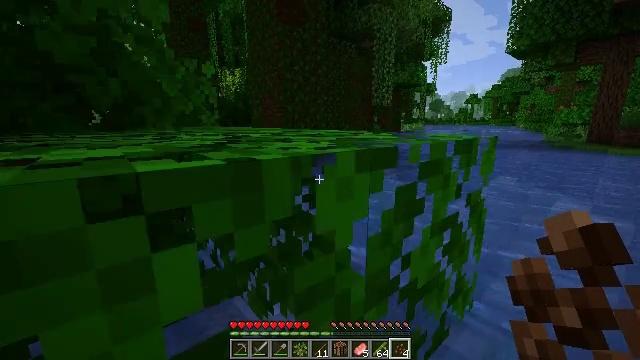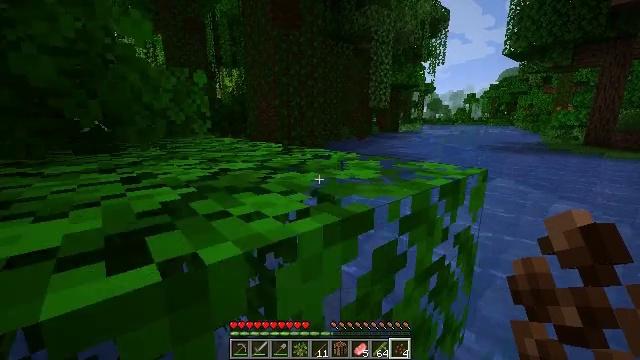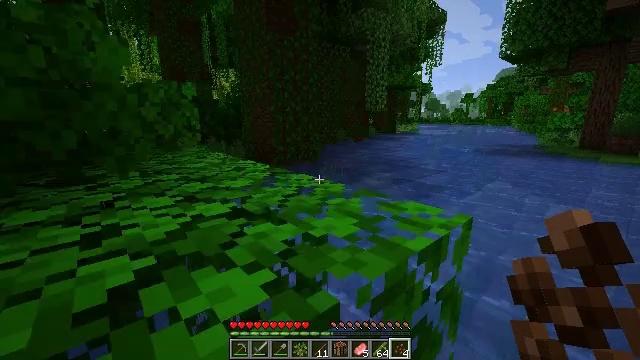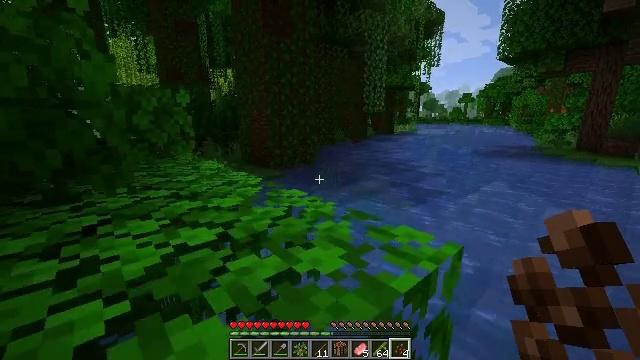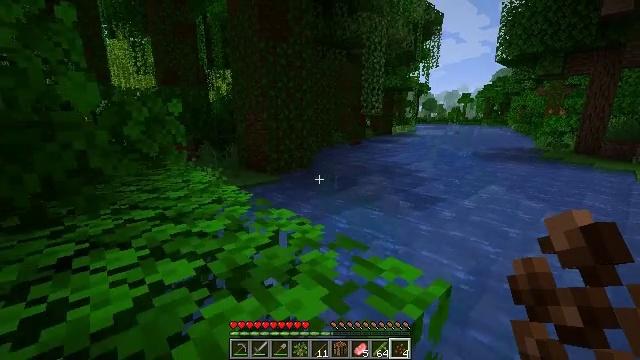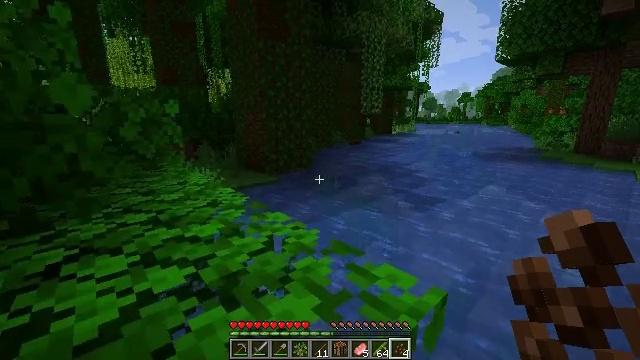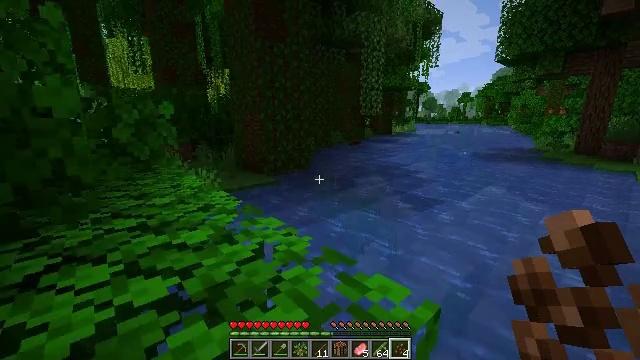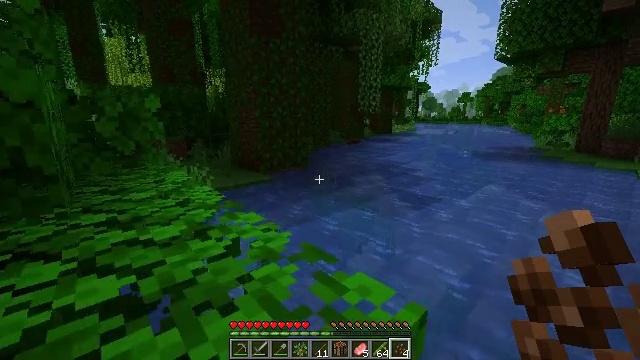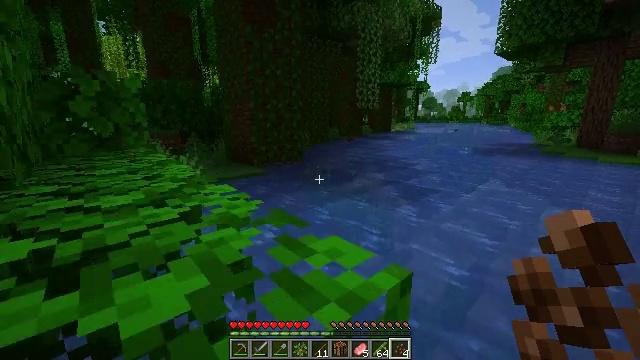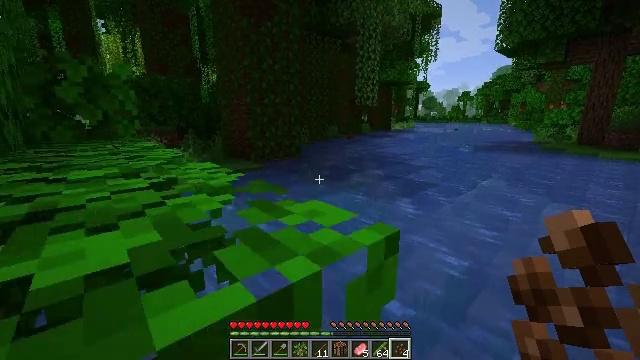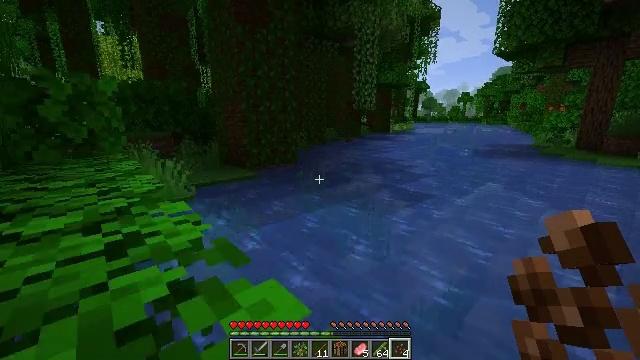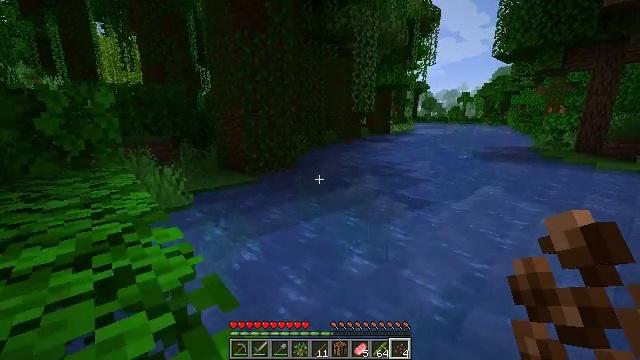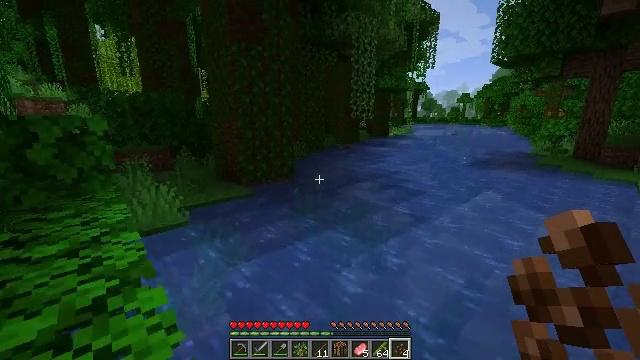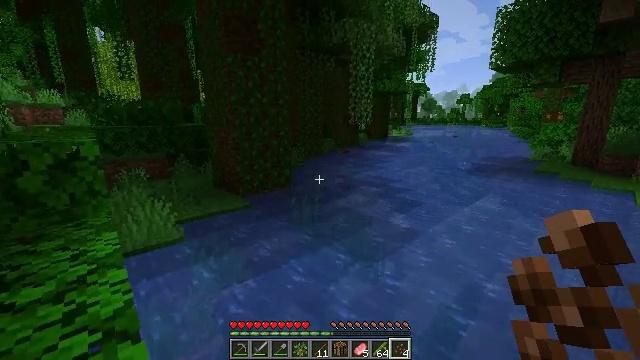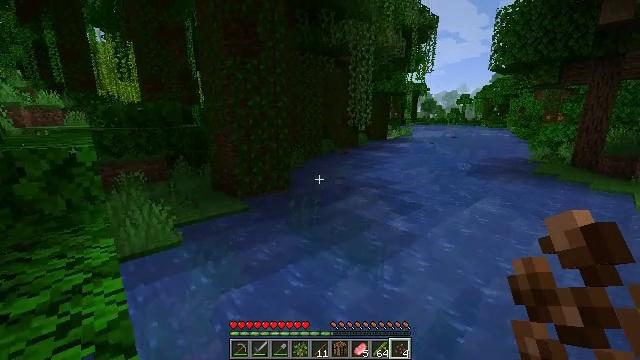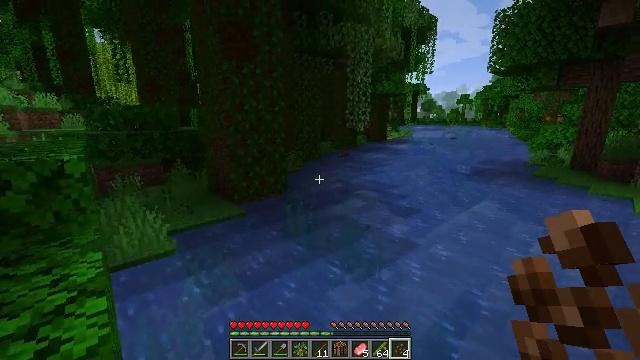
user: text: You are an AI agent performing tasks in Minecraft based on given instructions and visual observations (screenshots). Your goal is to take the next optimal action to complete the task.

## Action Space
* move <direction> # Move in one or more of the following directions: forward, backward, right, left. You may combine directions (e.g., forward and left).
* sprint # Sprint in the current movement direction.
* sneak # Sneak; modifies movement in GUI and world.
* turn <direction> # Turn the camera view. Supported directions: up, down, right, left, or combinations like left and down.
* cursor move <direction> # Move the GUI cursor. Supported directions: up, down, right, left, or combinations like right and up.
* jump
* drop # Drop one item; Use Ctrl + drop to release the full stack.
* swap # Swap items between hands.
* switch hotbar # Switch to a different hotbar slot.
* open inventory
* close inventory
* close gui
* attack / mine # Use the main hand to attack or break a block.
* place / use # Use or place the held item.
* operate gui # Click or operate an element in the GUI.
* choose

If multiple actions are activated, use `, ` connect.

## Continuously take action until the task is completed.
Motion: motion action
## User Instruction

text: Mine a melon block.
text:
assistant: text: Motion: move forward and move right, jump
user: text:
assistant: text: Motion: move forward and move right, jump
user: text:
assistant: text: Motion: move forward and move right, jump
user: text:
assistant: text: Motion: move forward and move right, jump
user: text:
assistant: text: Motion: move forward and move right, jump
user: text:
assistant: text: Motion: move forward and move right, jump
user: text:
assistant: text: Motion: move forward and move right, jump
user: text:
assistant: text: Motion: move forward, jump
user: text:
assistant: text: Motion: move forward, jump
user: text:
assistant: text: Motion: move forward, jump
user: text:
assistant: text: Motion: move forward
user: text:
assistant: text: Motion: move forward
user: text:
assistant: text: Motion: move forward
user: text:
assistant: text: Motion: move forward
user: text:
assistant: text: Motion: move forward
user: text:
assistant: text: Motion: move forward
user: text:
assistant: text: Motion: move forward
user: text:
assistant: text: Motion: move forward
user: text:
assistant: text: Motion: move forward
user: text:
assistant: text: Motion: move forward
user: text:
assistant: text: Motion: move forward
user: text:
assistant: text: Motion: move forward
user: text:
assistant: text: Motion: move forward, turn left
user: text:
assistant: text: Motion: move forward, turn left
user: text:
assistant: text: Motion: move forward, turn left and up
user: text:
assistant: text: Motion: move forward, turn left and up
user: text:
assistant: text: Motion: move forward, turn left and up
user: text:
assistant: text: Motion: move forward, turn left and up
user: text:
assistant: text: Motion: move forward, turn left
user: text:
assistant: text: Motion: move forward